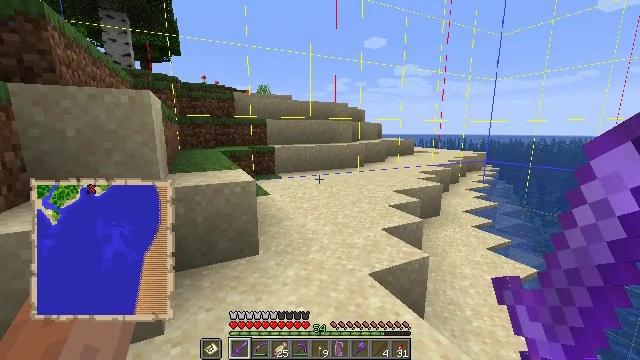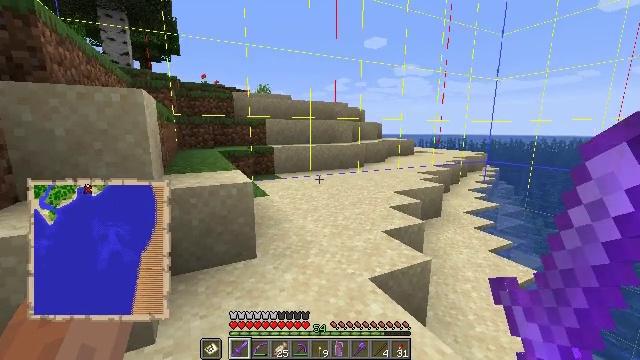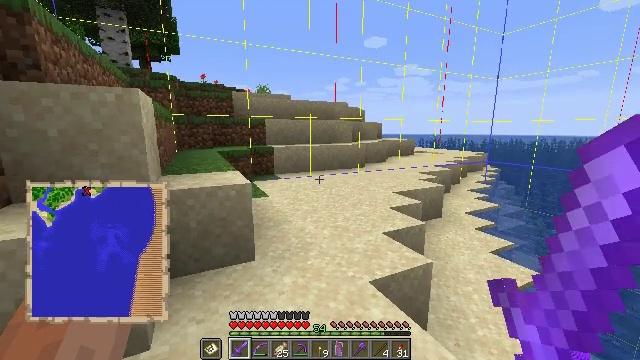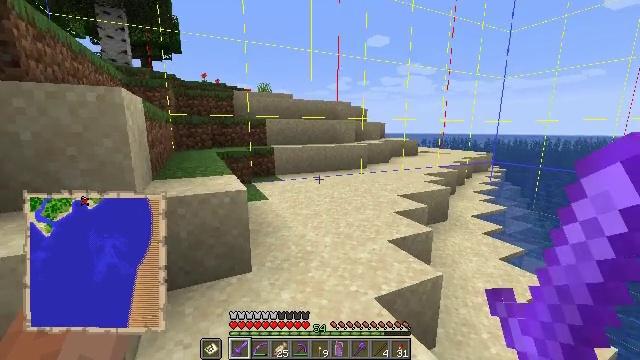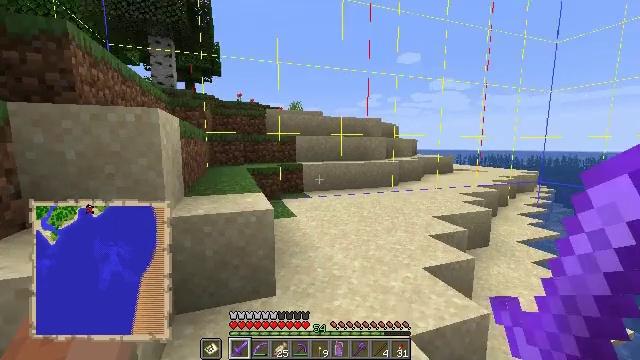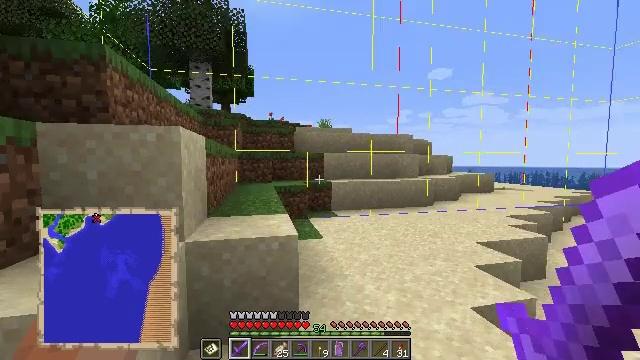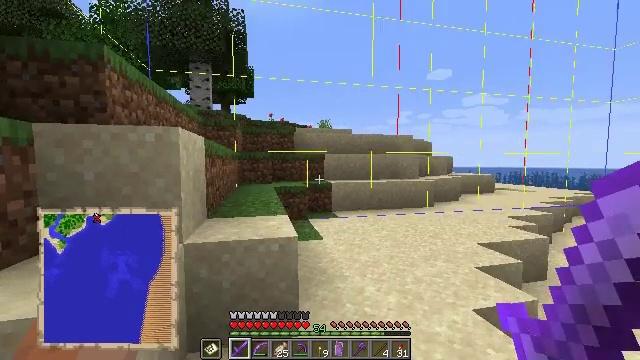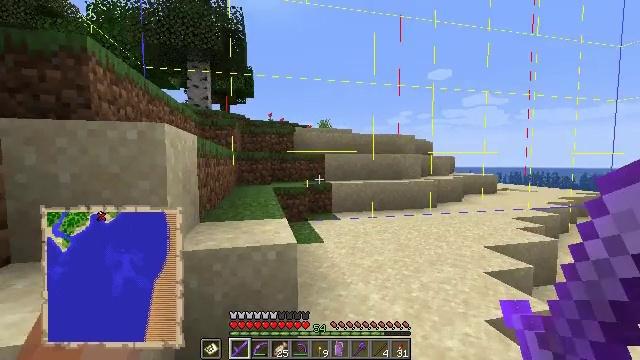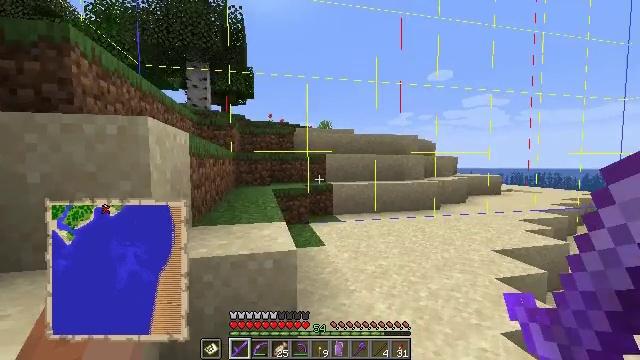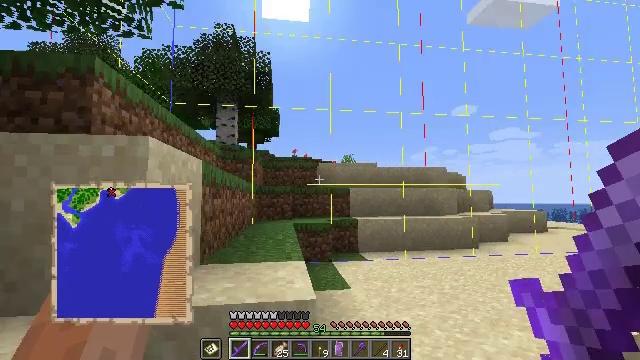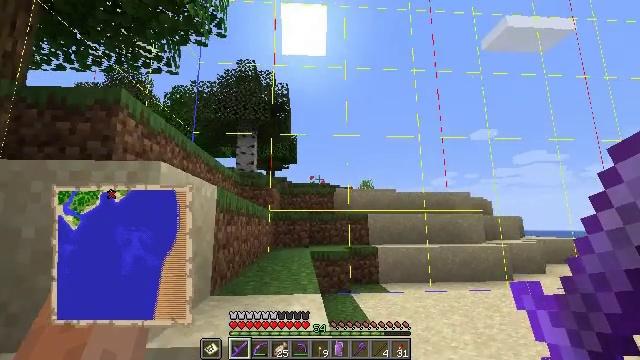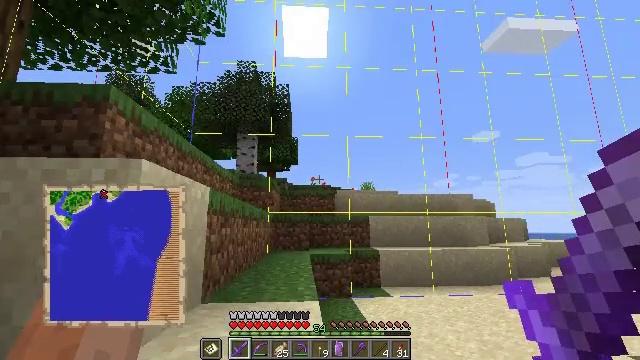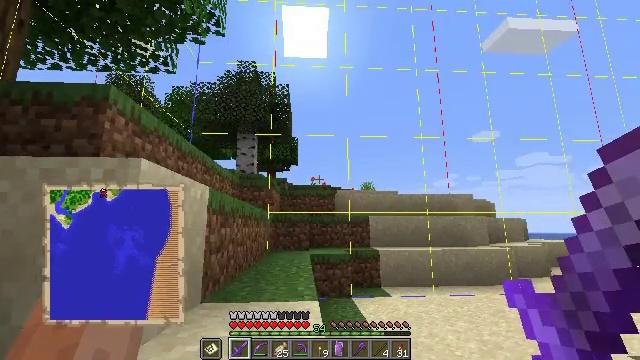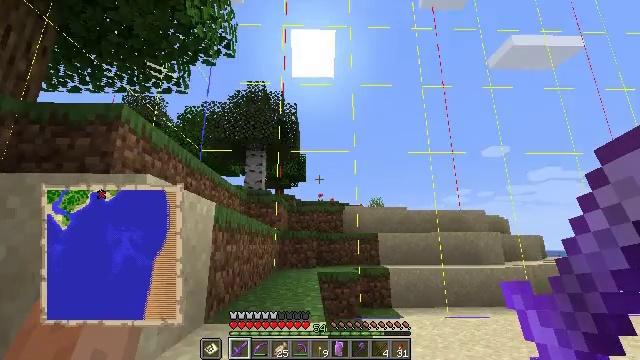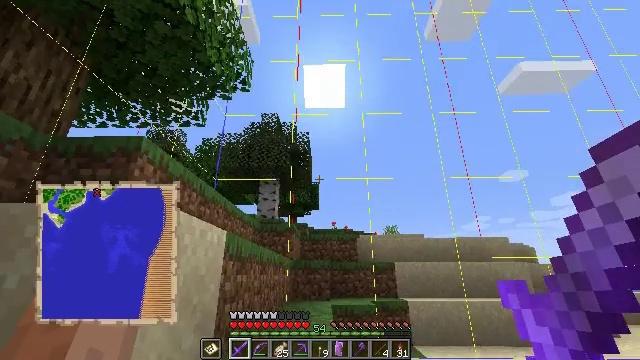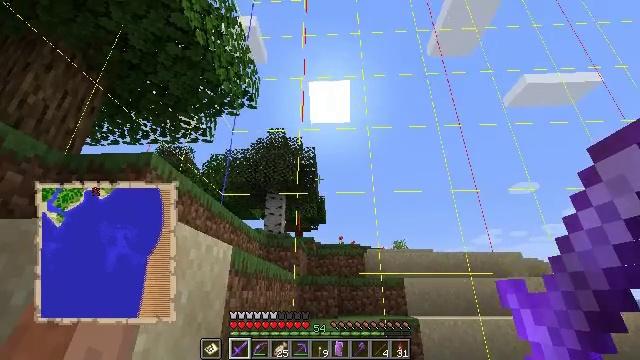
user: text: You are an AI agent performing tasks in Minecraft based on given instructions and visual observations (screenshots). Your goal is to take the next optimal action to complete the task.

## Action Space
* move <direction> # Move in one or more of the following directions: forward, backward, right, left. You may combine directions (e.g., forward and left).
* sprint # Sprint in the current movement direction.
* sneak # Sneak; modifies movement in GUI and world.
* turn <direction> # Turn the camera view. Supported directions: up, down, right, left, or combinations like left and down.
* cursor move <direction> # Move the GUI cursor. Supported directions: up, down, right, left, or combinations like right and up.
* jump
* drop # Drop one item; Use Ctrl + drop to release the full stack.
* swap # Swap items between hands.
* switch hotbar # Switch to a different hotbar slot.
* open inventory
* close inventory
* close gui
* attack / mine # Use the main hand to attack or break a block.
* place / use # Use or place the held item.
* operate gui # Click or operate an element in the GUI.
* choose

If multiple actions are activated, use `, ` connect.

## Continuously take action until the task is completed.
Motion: motion action
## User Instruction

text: Attack the ground to gather sand.
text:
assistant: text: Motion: move forward
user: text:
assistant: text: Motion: move forward
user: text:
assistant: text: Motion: move forward
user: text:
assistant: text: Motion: move forward, turn left and up
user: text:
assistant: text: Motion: move forward, turn left and up
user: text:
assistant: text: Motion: move forward
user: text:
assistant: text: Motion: move forward
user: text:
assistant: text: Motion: move forward
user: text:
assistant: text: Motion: move forward, turn left and up
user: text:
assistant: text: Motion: turn left and up
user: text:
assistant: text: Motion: no_op
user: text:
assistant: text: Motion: no_op
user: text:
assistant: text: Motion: turn left and up
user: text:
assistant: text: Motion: turn left and up
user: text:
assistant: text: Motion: turn left and up
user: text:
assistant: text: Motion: turn up
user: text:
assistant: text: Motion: no_op
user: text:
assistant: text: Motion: no_op
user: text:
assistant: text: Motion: no_op
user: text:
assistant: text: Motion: no_op
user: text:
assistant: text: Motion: no_op
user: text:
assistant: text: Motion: no_op
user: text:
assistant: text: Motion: turn right and down
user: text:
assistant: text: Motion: turn right and down
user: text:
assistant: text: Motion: turn right and down
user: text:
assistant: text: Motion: no_op
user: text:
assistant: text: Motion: no_op
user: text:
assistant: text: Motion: no_op
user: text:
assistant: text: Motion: no_op
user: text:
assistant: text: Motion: no_op